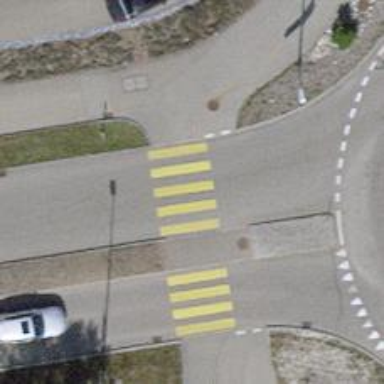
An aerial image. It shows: Asphalt cycleway with marked crossing.